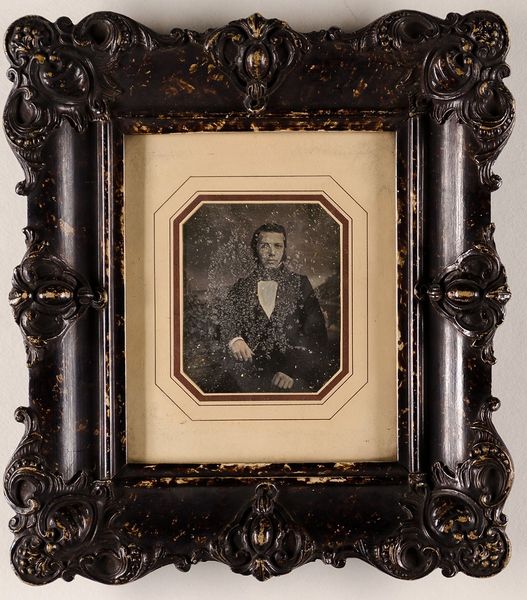
Titel: Octavio Wilhelm von Bremen (1826-1896)
Künstler: Carl Ferdinand Stelzner
Standort: Hamburg
Institution: Museum für Kunst und Gewerbe Hamburg
Schlagwörter: mann, portrait, figur, foto, fotografie, photographie, photo, gerahmt, lichtbild, daguerreotypie, bildwerke, angewandte und bildende kunst, hessische systematik, porträt, porträtfotografie, porträtphotographie, hüftbild